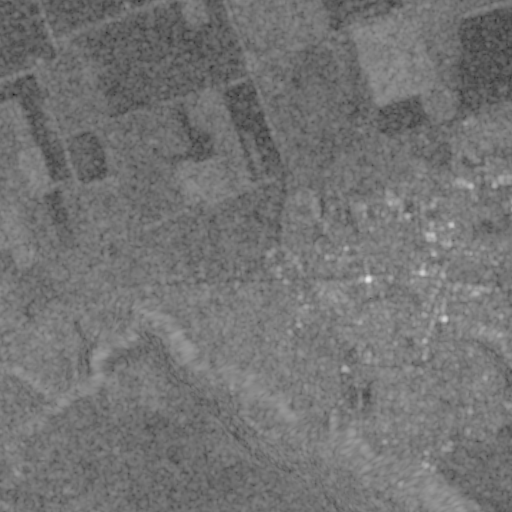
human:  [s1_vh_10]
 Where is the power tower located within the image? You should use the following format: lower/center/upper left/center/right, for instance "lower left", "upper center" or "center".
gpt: The power tower is located in the upper of the image.
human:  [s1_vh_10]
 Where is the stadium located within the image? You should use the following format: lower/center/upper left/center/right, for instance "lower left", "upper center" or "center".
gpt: The stadium is located in the lower right of the image.
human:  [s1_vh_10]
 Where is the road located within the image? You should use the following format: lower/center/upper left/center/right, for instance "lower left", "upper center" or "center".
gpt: There is no road in the image.

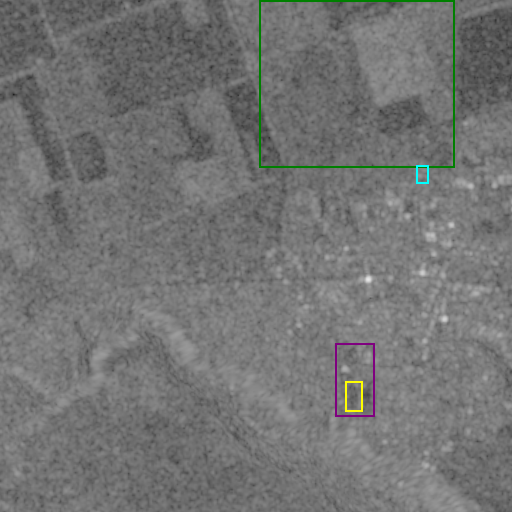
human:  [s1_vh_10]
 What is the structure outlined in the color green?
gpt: The structure outlined in green is a crop field.
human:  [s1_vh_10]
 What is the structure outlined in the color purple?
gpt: The structure outlined in purple is a park.
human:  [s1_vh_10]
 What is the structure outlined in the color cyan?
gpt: The structure outlined in cyan is a power substation.
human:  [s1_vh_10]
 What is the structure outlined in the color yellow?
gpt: The structure outlined in yellow is a stadium.
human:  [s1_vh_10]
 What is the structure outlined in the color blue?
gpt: There is no blue outline.